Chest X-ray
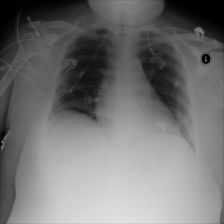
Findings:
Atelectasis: positive
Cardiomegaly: negative
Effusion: negative
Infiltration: negative
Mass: negative
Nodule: negative
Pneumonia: negative
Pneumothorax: negative
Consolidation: negative
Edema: negative
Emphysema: negative
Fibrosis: negative
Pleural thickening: negative
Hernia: negative